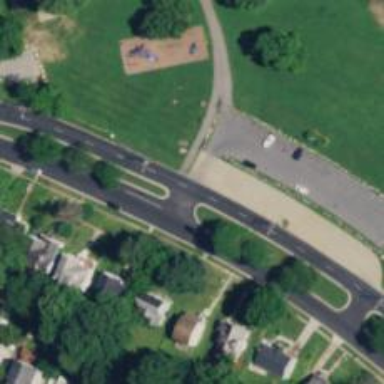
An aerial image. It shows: Asphalt road with secondary link designation.